На рисунке показана схема, состоящая из нескольких резисторов и заземлённая через сопротивления в точках $A$ и $B$. Каждое из входных напряжений $V_1,V_2,\ldots,V_n$ может принимать только два значения — $0~\text{В}$ либо $1~\text{В}$.
Найдите количество $N$ возможных значений выходного напряжения в точке $B$ при $n=3$.
Найдите максимальное значение $U_{\infty}$ выходного напряжения в точке $B$ при $n\to+\infty$.
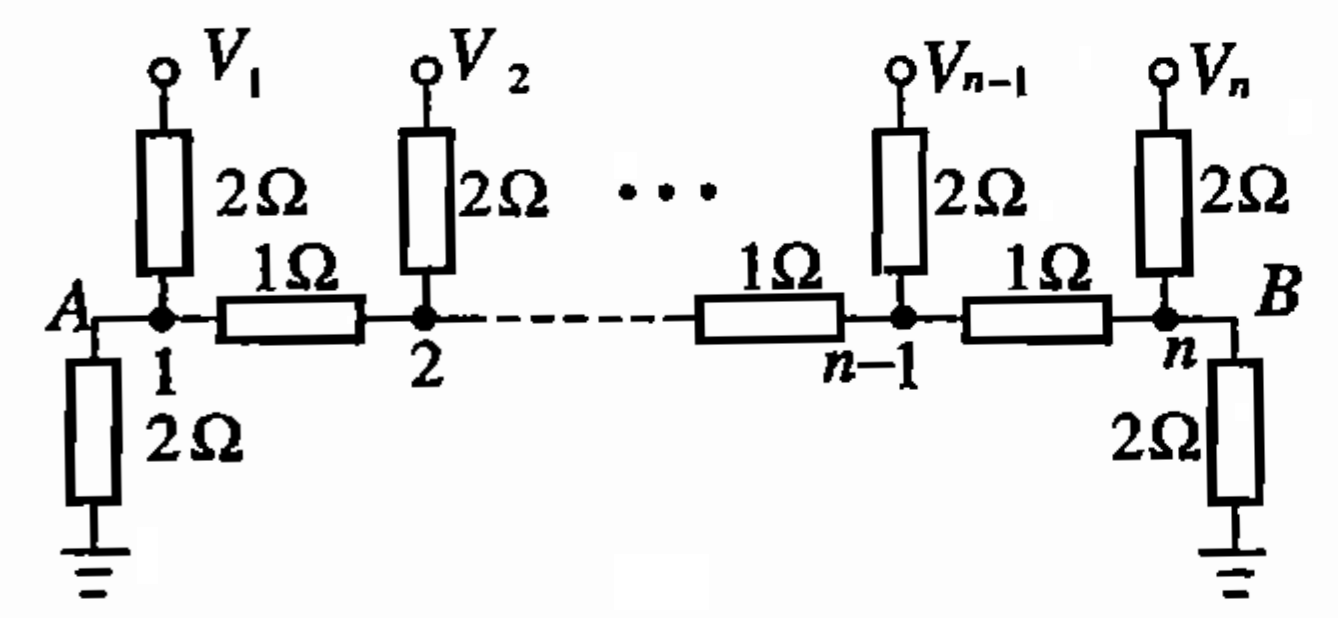
Найдите количество $N$ возможных значений выходного напряжения в точке $B$ при $n=3$.
Ответ: \[N=2^n=8,\ U=\left\{\frac{k}{3\cdot2^{n-1}}~\text В:k\in\overline{\left(0,2^n-1\right)}\right\}.\]

Найдите максимальное значение $U_{\infty}$ выходного напряжения в точке $B$ при $n\to+\infty$.
Ответ: \[U_{\infty}=\frac{2}{3}~\text В.\]
Темы:
T, Цепи, Бесконечная цепочка, Китайские, Цепь с резистором